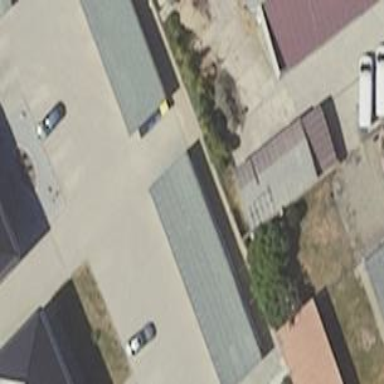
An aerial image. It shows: Group of garages.